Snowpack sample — Buffalo Mountain, Silverthorne, Colorado, USA (2/22/26, 2:02 PM MST)
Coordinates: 39.622, -106.113
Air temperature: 33 °F
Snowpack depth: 63 cm
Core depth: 20 cm
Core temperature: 24.8 °F
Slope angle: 11°, slope face: 116°
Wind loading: low
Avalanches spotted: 0
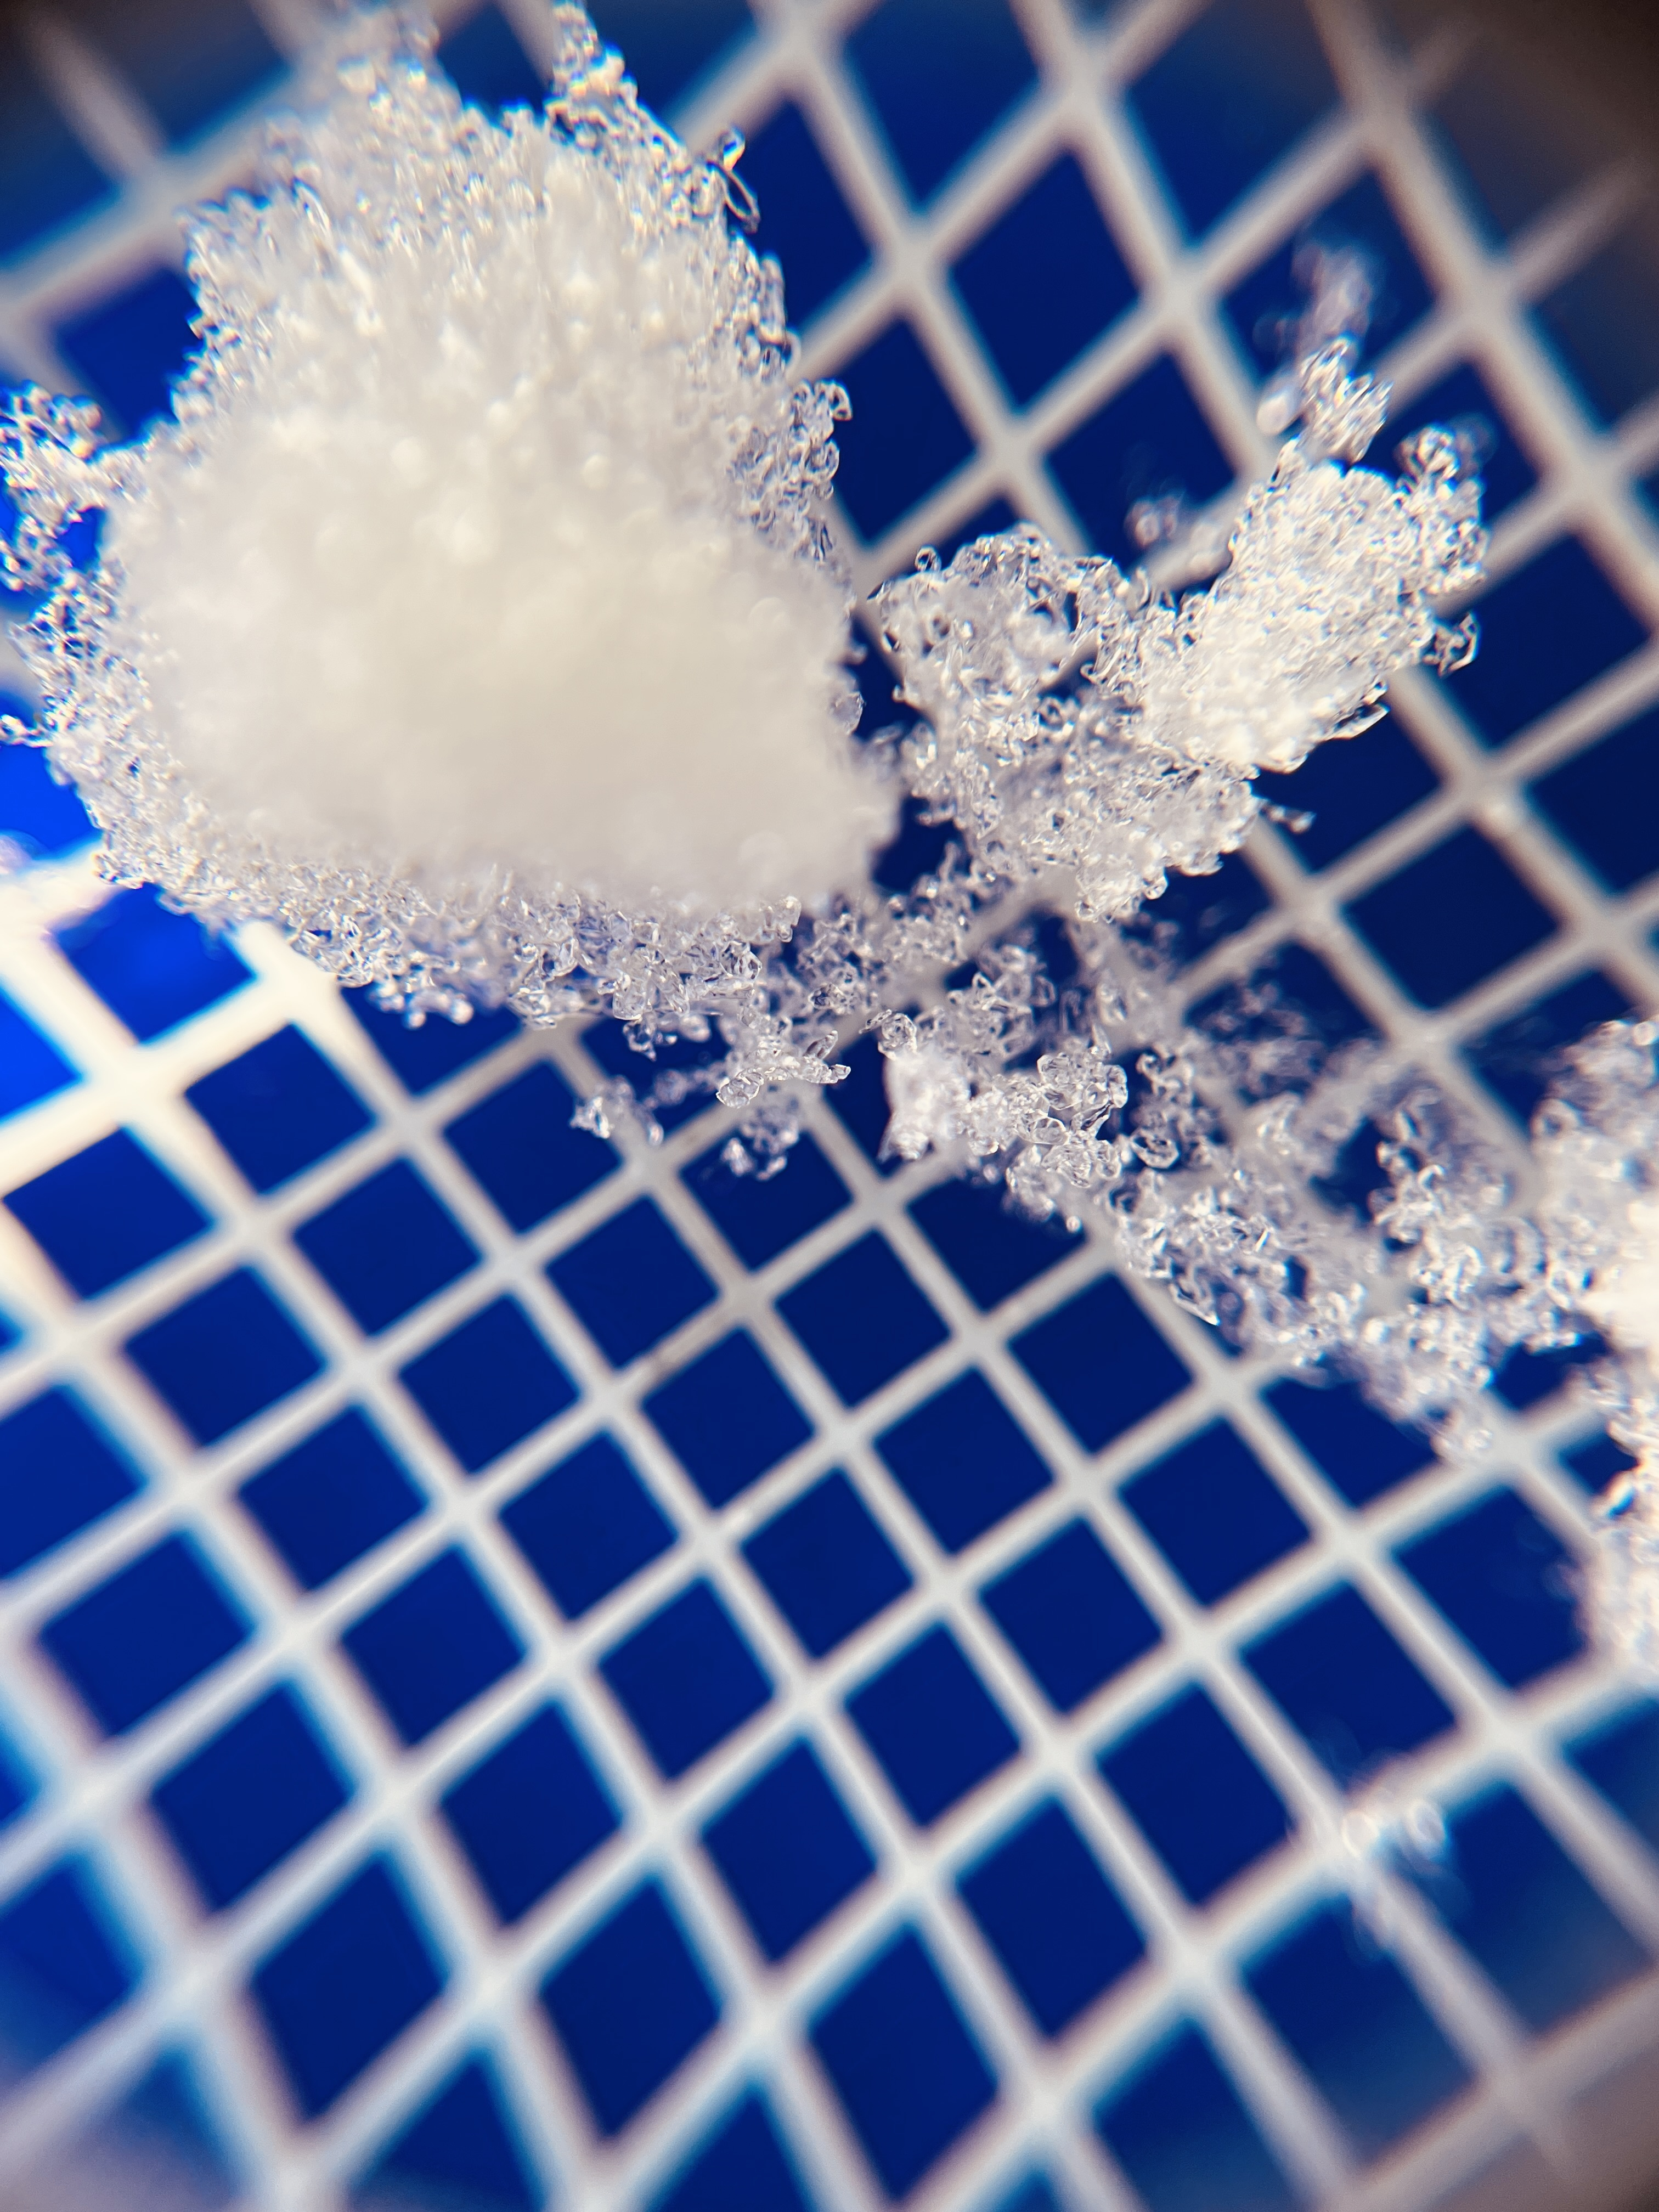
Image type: magnified_profile
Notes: In a firebreak similar to site 1, minimal wind loading with no spotted avalanches (not many faces in view though)